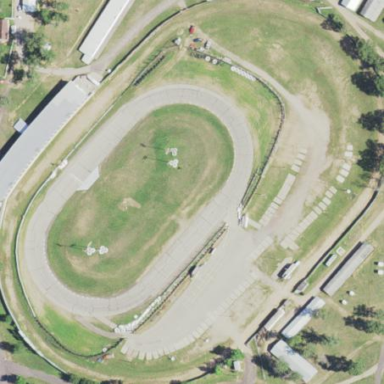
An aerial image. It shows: Raceway for motor sports.